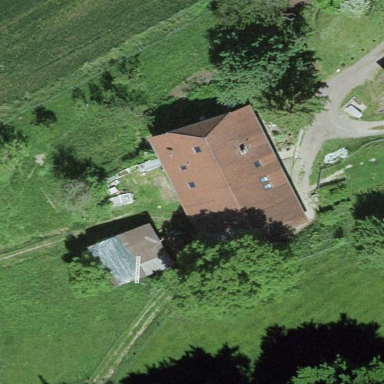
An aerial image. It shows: Farm building.